Field crop: tomato
Growth stage: 1
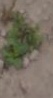
Species: portulaca